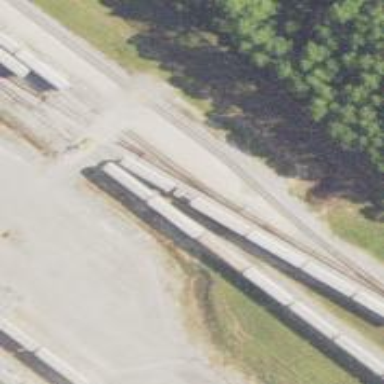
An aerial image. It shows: Railway spur service.